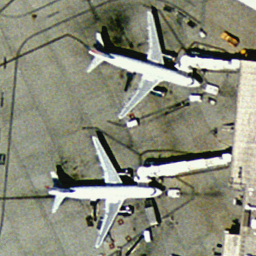
Label: airplane